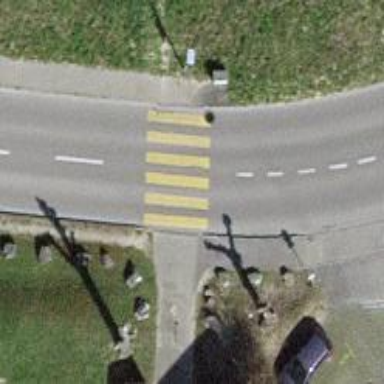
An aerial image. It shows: Marked crossing on footway.